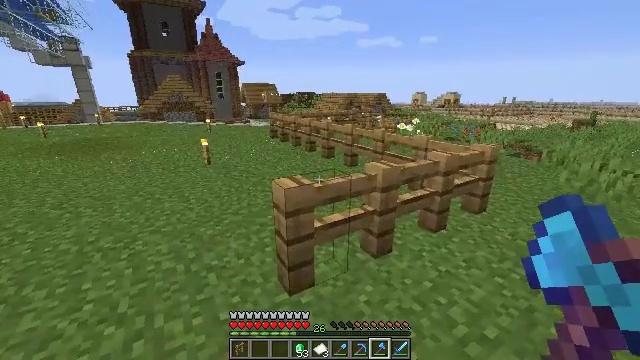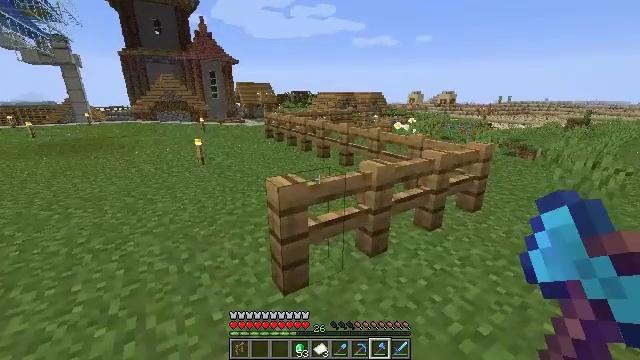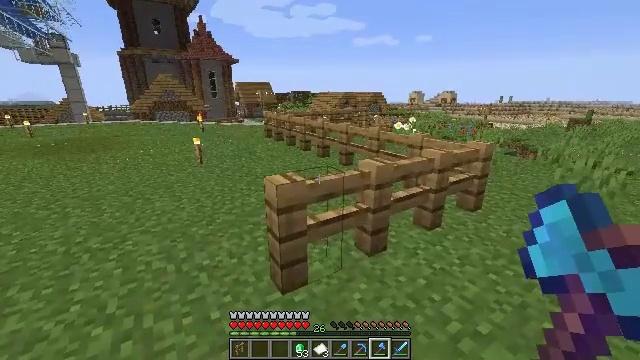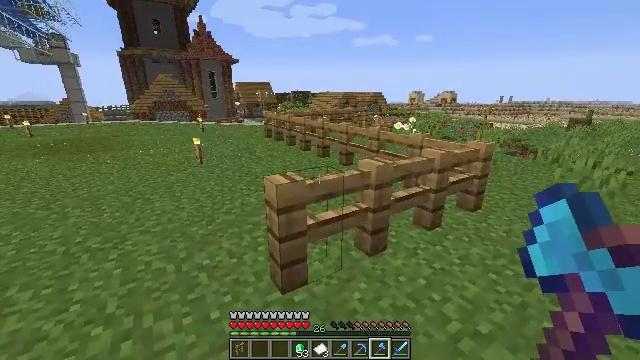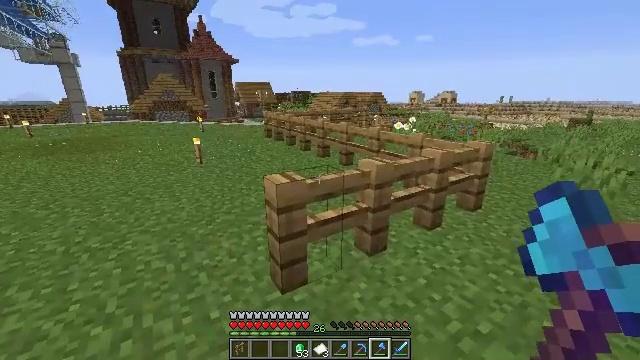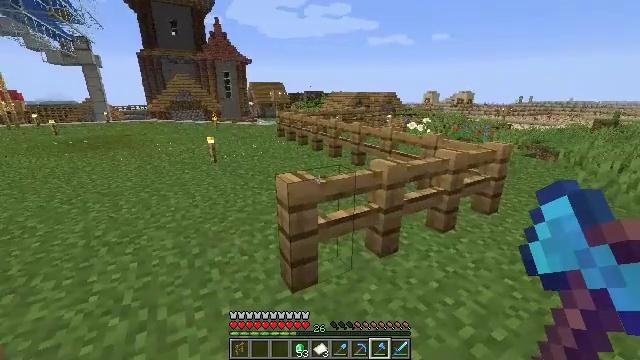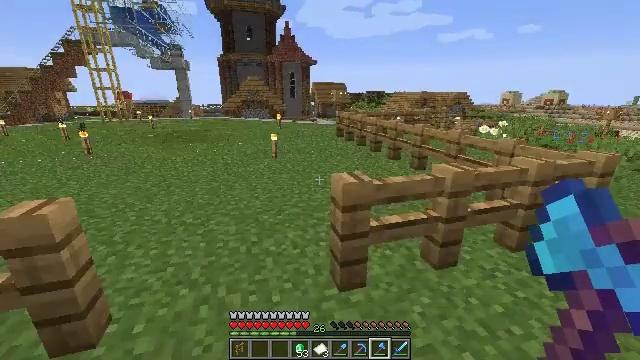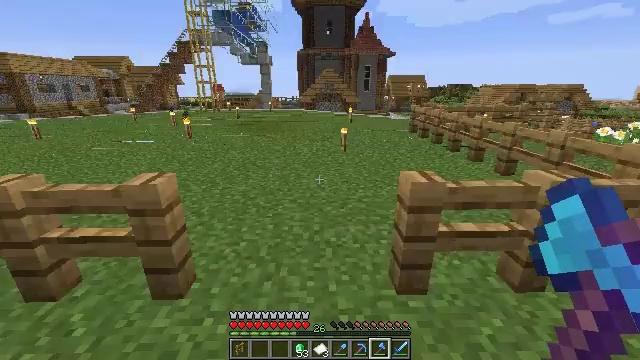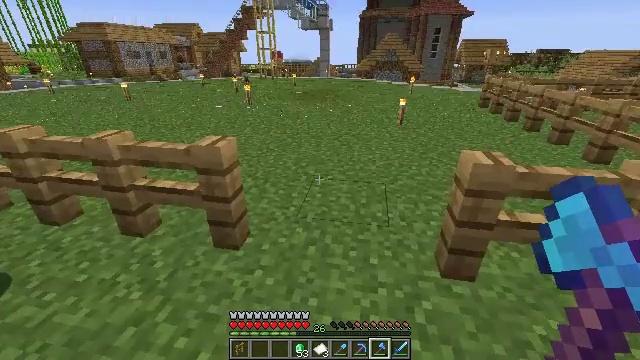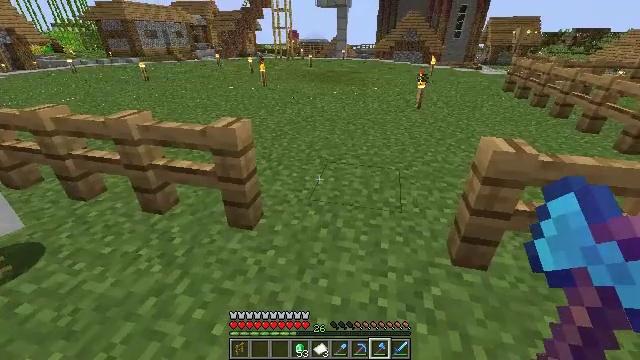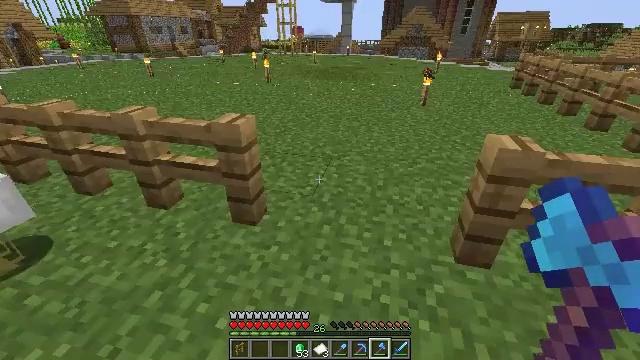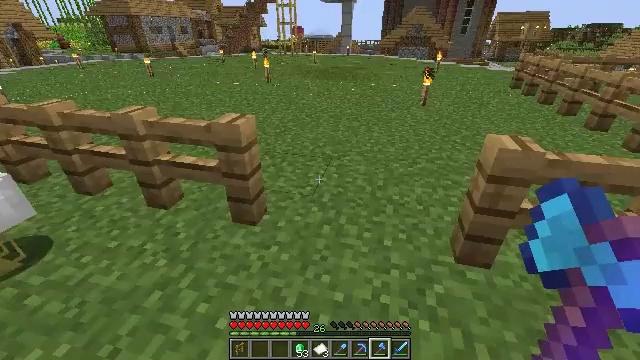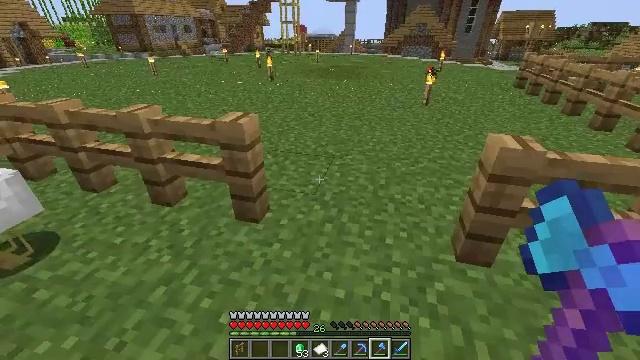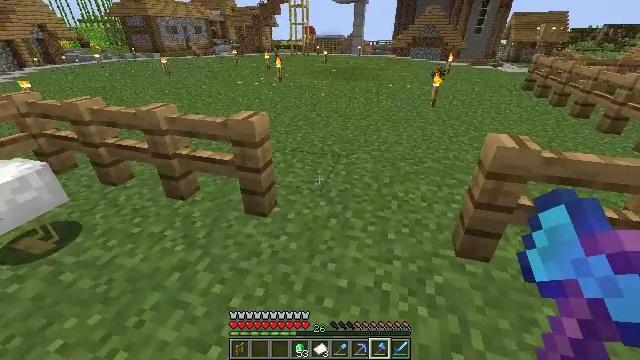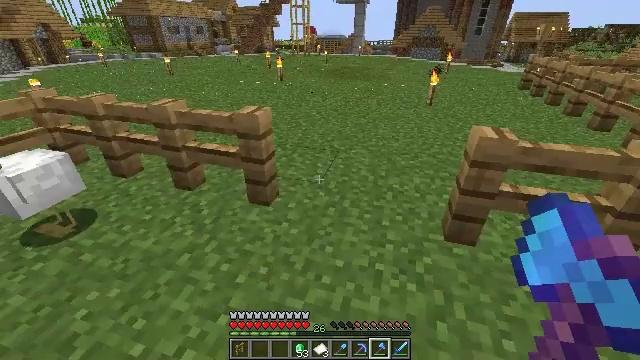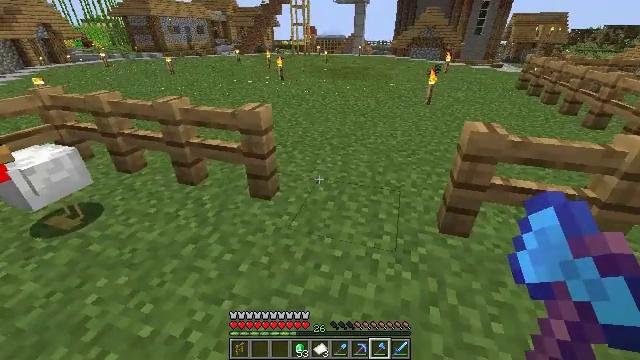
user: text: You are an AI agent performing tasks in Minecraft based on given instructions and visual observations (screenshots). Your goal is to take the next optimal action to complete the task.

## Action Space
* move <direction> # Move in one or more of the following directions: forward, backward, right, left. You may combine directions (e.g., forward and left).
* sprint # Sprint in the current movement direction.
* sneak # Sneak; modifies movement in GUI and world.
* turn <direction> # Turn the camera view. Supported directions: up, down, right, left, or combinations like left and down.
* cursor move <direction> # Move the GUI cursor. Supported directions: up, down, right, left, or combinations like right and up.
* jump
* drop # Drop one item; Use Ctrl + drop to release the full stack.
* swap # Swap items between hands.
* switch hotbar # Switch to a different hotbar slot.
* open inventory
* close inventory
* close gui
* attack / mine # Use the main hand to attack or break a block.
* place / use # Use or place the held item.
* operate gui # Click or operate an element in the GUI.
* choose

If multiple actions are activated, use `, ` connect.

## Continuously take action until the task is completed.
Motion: motion action
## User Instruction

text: Gather the oak fence pieces.
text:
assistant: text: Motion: no_op
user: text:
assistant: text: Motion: no_op
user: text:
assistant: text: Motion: no_op
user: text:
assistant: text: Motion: no_op
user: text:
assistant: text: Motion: turn left
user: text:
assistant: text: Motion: turn left
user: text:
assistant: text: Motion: turn left and down
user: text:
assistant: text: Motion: turn left and down
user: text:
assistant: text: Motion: turn left and down
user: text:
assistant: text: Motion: no_op
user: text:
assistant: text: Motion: no_op
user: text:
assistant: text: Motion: move back
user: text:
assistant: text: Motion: move back, turn left
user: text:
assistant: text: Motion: move back
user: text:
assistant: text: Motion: move back
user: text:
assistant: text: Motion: move back
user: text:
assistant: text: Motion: move right, turn left
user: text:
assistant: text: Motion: move right, turn left and up
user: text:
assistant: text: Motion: move right, turn left and up
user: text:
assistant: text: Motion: no_op
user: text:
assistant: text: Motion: no_op
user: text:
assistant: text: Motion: no_op
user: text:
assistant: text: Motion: no_op
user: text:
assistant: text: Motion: no_op
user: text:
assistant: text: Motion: no_op
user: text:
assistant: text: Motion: no_op
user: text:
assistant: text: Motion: move forward and move left
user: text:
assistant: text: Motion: move forward and move left
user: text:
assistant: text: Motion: move forward and move left
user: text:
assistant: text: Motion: move forward and move left